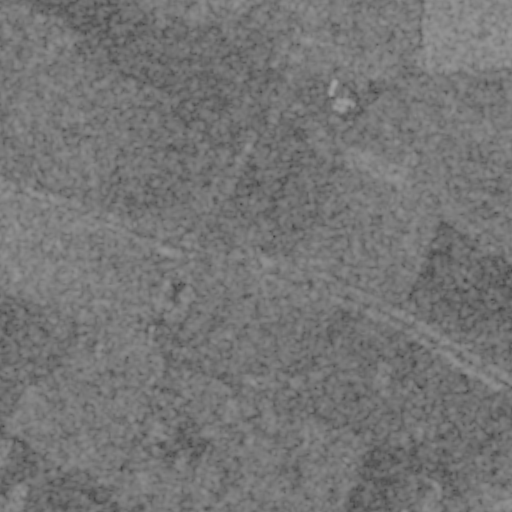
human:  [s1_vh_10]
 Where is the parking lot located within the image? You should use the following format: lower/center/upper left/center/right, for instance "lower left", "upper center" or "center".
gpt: The parking lot is located in the upper center of the image.
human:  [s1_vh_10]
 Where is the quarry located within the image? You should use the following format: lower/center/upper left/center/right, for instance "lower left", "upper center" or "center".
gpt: The quarry is located in the lower right of the image.
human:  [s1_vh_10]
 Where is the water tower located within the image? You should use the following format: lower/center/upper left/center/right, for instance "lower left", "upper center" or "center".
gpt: The water tower is located in the lower center of the image.
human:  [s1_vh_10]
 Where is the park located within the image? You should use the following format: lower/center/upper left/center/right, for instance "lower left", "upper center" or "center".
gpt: There is no park in the image.

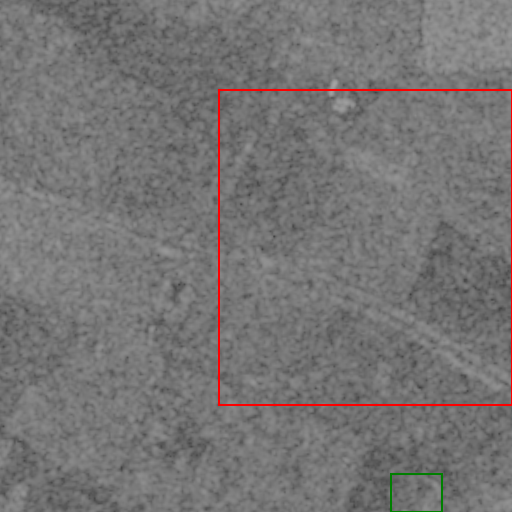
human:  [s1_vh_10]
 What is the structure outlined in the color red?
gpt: The structure outlined in red is a crop field.
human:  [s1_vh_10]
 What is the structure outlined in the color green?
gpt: The structure outlined in green is a quarry.
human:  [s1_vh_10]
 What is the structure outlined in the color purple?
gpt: There is no purple outline.